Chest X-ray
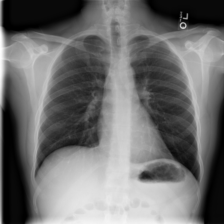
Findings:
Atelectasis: negative
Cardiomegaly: negative
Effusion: negative
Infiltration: negative
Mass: negative
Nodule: negative
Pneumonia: negative
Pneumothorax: negative
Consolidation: negative
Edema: negative
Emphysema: negative
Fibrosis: negative
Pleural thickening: negative
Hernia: negative